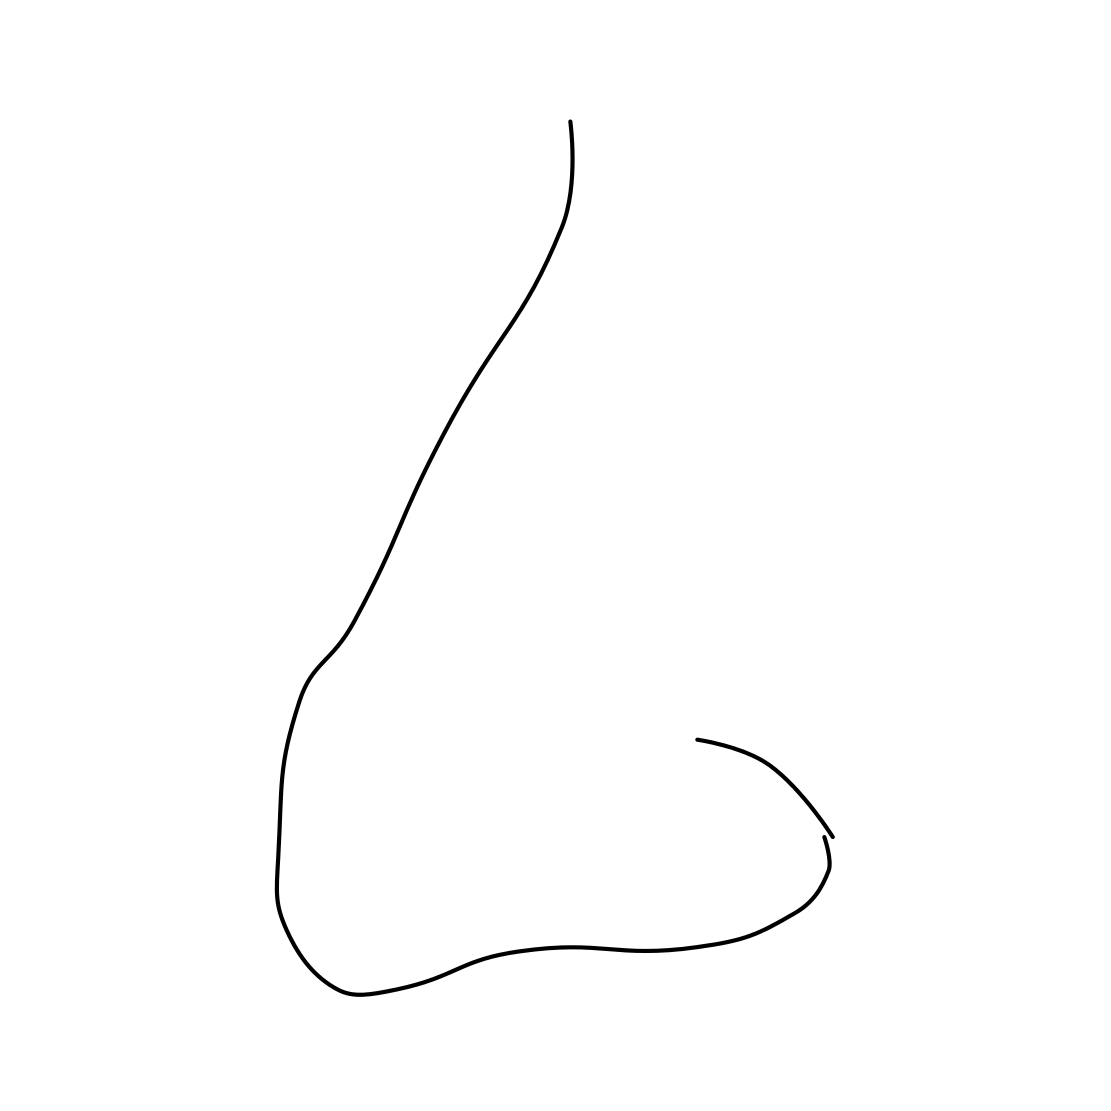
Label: nose